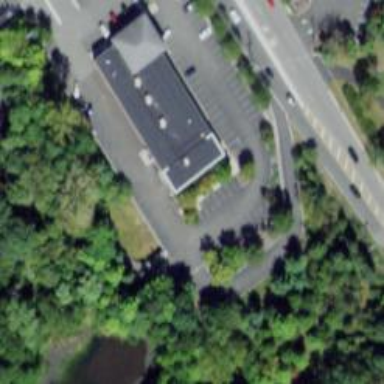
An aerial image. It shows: Post office.